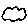
Label: cloud